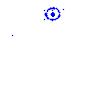
Particle: proton